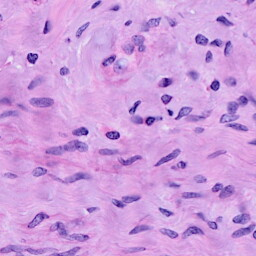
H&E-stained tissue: Cervix